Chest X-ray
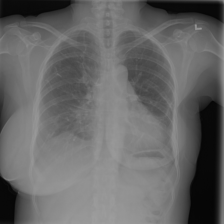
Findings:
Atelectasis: negative
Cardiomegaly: negative
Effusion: negative
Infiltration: positive
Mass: negative
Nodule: negative
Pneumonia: negative
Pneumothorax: negative
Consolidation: negative
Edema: negative
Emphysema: negative
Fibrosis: negative
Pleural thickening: negative
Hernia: negative